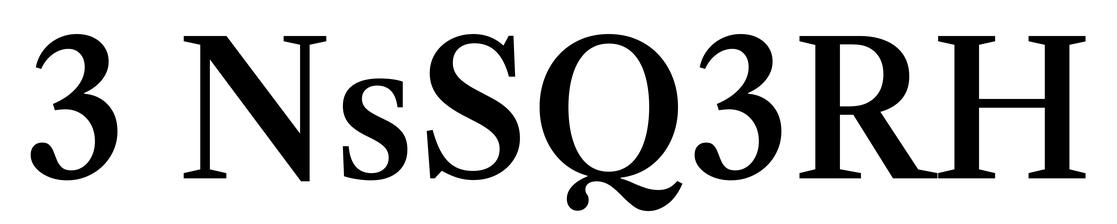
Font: LibreCaslonText_Medium